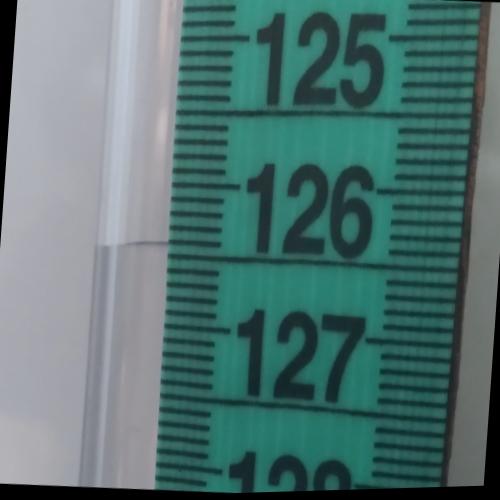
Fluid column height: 126.4 cm